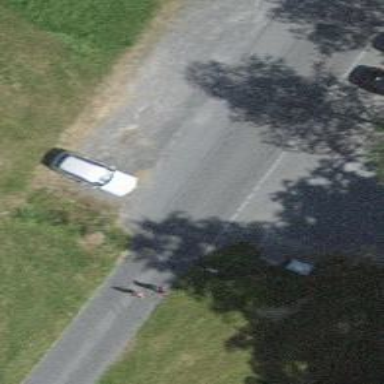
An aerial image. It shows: Unclassified road with asphalt surface.